Interaction volume radius: 5 \u00c5
Interaction volume height: 20 \u00c5
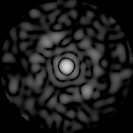
Disorder parameter: 0.8052